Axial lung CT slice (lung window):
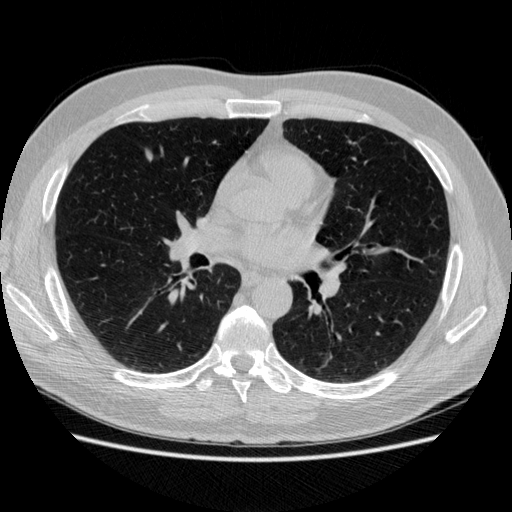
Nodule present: yes
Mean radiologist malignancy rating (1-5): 2.667